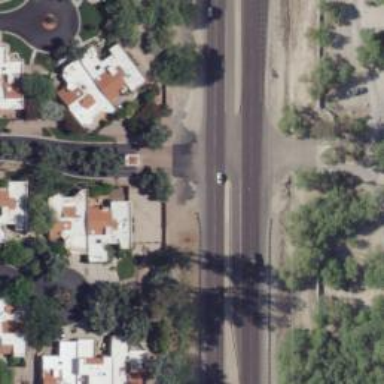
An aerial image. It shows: Stop road.